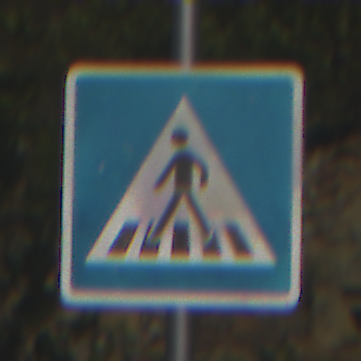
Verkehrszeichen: FussgaengerueberwegRechts
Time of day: MorningAfternoon
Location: Outdoor (RoadRail)
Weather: PartlyCloudy
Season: NotSpecified
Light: Natural